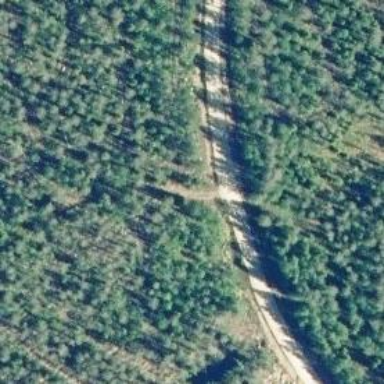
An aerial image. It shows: Unclassified road.